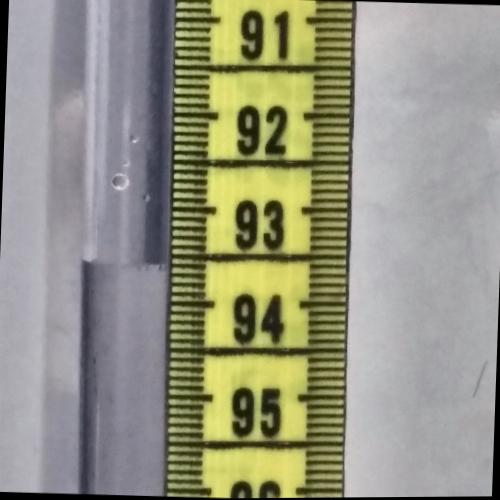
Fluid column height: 93.6 cm